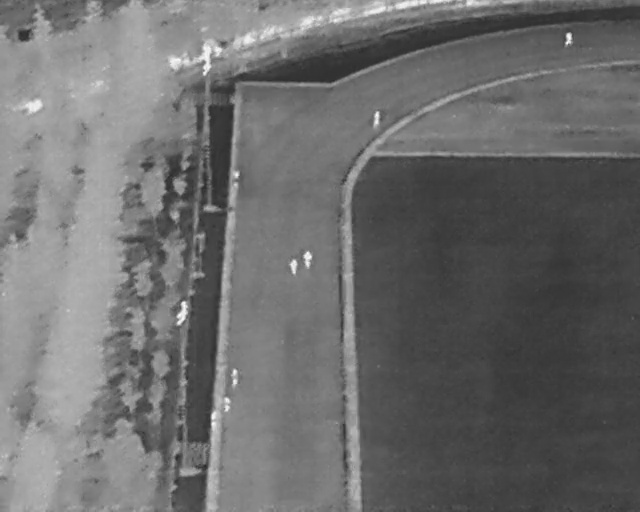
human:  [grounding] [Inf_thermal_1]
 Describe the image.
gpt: In the satellite image, there is  <ref>1 small person </ref> <box>[[35, 34, 38, 35, 2]]</box> located at center,  <ref>1 small person </ref> <box>[[57, 22, 60, 23, 2]]</box> located at top,  <ref>2 medium person </ref> <box>[[46, 49, 49, 51, 2], [44, 51, 47, 53, 2]]</box> located at center,  <ref>2 small person </ref> <box>[[35, 72, 38, 74, 2], [34, 78, 36, 79, 2]]</box> located at bottom,  <ref>1 medium person </ref> <box>[[31, 81, 35, 82, 2]]</box> located at bottom,  <ref>1 small person </ref> <box>[[87, 6, 90, 8, 2]]</box> located at top right.